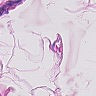
Metastatic tissue present: no